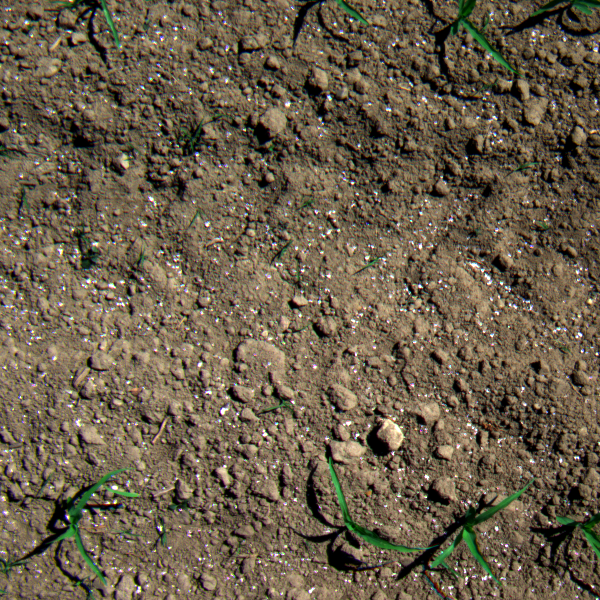
Acquisition date: 2023-05-30
Tile: 0325
Annotated plant instances:
label: maize
label: barnyard_grass
label: barnyard_grass
label: barnyard_grass
label: maize
label: maize
label: maize
label: maize
label: weed_other
label: barnyard_grass
label: amaranth
label: weed_other
label: weed_other
label: barnyard_grass
label: weed_other
label: amaranth
label: barnyard_grass
label: barnyard_grass
label: barnyard_grass
label: barnyard_grass
label: weed_other
label: amaranth
label: weed_other
label: maize
label: barnyard_grass
label: barnyard_grass
label: barnyard_grass
label: barnyard_grass
label: barnyard_grass
label: barnyard_grass
label: weed_other
label: barnyard_grass
label: barnyard_grass
label: barnyard_grass
label: amaranth
label: weed_other
label: barnyard_grass
label: weed_other
label: maize
label: barnyard_grass
label: amaranth
label: barnyard_grass
label: barnyard_grass
label: maize
label: maize
label: barnyard_grass
label: weed_other
label: weed_other
label: barnyard_grass